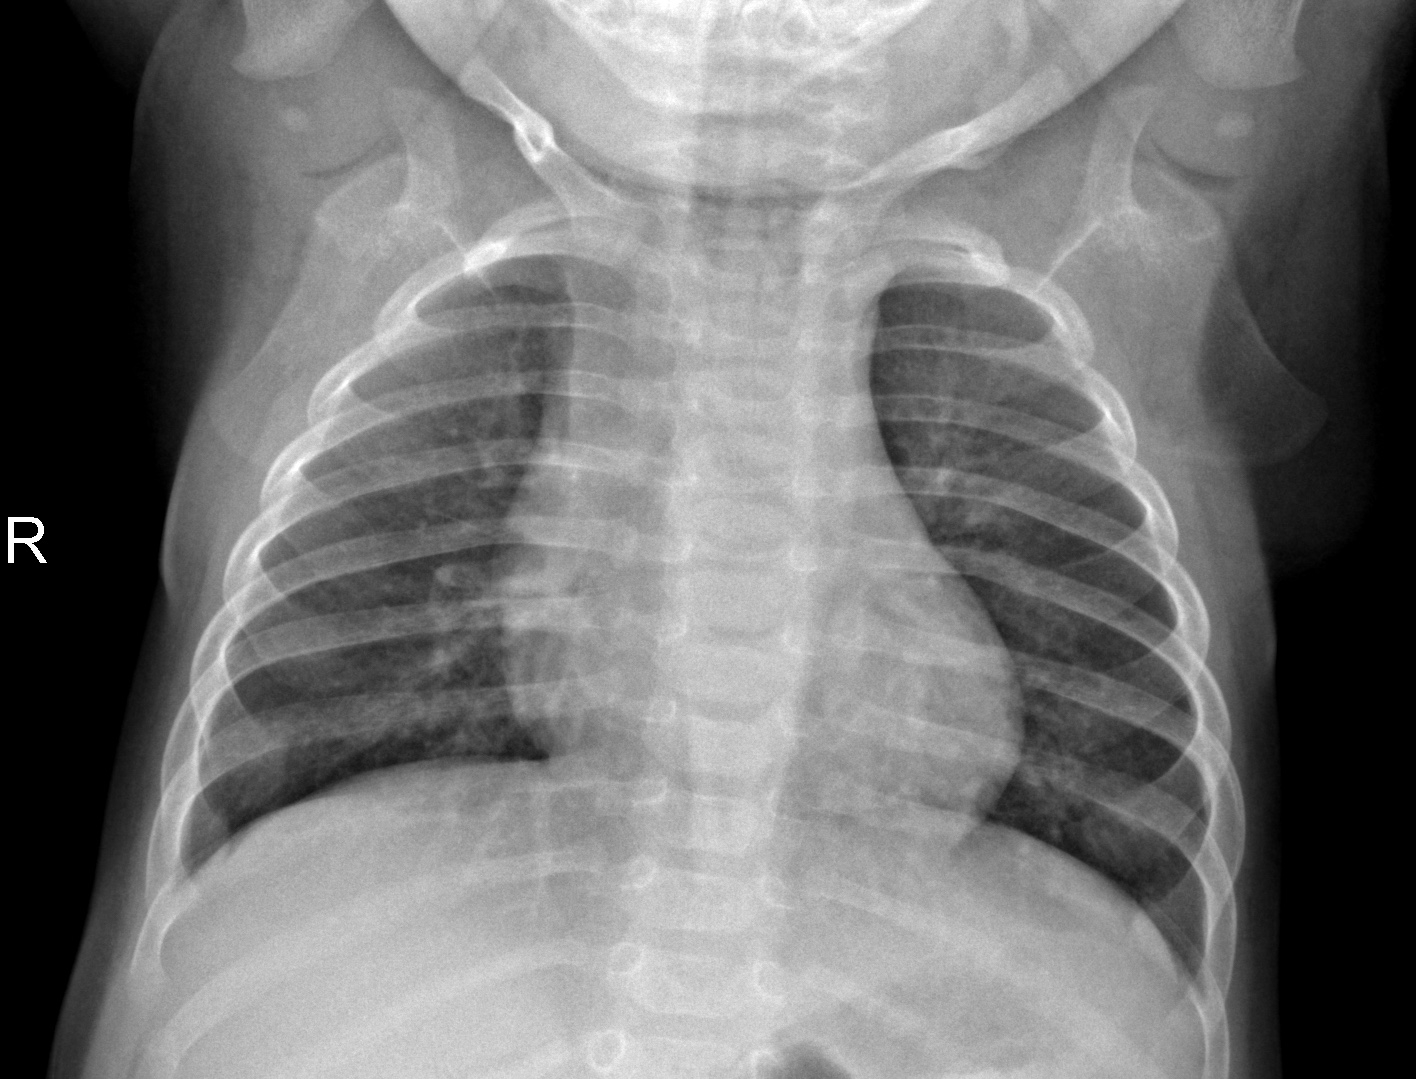
Diagnosis: NORMAL